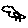
Label: bird